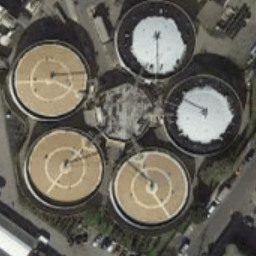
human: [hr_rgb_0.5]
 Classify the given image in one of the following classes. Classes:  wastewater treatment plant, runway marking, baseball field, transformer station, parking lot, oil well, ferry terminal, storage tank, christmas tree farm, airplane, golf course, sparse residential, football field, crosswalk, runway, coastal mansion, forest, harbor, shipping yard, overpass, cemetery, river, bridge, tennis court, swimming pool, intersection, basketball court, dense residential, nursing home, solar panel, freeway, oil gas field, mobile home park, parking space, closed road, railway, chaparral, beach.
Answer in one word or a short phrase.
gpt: storage tank